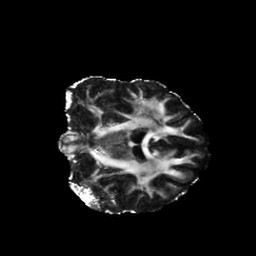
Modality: FA
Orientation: coronal
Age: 23
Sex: female
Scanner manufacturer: siemens
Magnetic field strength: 6.98 T
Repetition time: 7.776 s
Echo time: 0.076 s